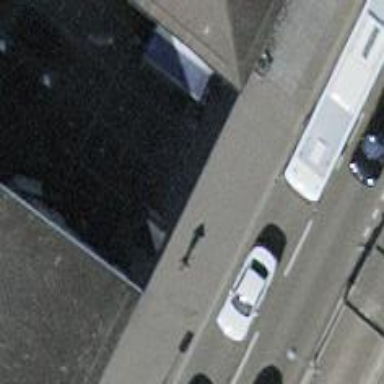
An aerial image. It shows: Asphalt sidewalk along the footway. The path is sidewalk.